Question: I have a complicated, multi-part question. My apologies if I do not make myself clear. I am also a fairly novice R user, so forgive me if this seems rudimentary.
I want to calculate a index of colocation for whale dive data and prey distribution data. This entails:
1. Calculating a frequency distribution of whale depth of dive data BY DIVE into depth bins from prey (fish and zoop) data.
2. For each dive, calculate the center of gravity (CG) and inertia (I).
3. For each dive, calculate a global index of colocation (GIC) vs. each prey type.
I want to be able to write a function (or series of functions) such that I do not have to separate my data by dive and rerun the functions for each dive manually.
Example whale data, where number if the dive number (sometimes 40+ dives), dive is equal to the depth and classification is related to the type of dive it is.
<URL>
Depth bins come from a separate data set containing prey information:

I have the following codes that work for the dive data as a whole, but need to write a loop or include an apply function such that I can run this for the data for each dive which is contained in a single file. So, for a whale with 40 dives, I need 40 whale frequencies, 40 whale CGs, 40 whale Is, etc. The prey distributionss are the SAME for each dive! Ultimately, I'd like a table which contains a list of the delta GIC values.
'''
#bin whale dive depths
dive.cut=cut(whale,c(0 ,depths), right=FALSE)
dive.freq=table(dive.cut)
# compute CG
fish.CG=sum(depths*fish)/sum(fish)
whale.CG=sum(depths*whale.freq)/sum(whale.freq)
zoop.CG=sum(depths*zoop)/sum(zoop)
# compute Inertia
fish.I=sum((depths-fish.CG)^2*fish)/sum(fish)
whale.I=sum((depths-whale.CG)^2*whale.freq)/sum(whale.freq)
zoop.I=sum((depths-zoop.CG)^2*zoop)/sum(zoop)
#compute GIC as per
# compute delta CG
deltaCG.fish_whale=fish.CG-whale.CG
GIC.fish_whale= 1-((deltaCG.fish_whale)^2/((deltaCG.fish_whale)^2+fish.I+whale.I))
deltaCG.zoop_whale=zoop.CG-whale.CG
GIC.zoop_whale= 1-((deltaCG.zoop_whale)^2/((deltaCG.zoop_whale)^2+zoop.I+whale.I))
'''
UPDATES
I have pasted example data for both prey and whale dives.
Prey data
'''
depths fish zoop
1 5 0.00000 0.000000
2 10 0.00000 0.000000
3 15 0.00000 0.000000
4 20 21.24194 0.000000
5 25 149.51694 14.937945
6 30 170.43214 0.000000
7 35 296.93453 0.737109
8 40 16.61643 4.295556
9 45 92.68130 26.384844
10 50 50.68548 55.902301
11 55 37.47343 218.673781
12 60 32.74443 204.452678
13 65 20.62983 113.112452
14 70 13.75121 83.014457
15 75 16.15562 55.051358
16 80 22.65562 96.746271
17 85 42.99768 302.229135
18 90 16315.65099 783.868978
19 95 43006.20482 <PHONE>
20 100 23476.24740 <PHONE>
21 105 30513.66346 <PHONE>
22 110 17411.64500 <PHONE>
23 115 12127.70195 <PHONE>
24 120 4526.63393 <PHONE>
25 125 3328.89644 <PHONE>
26 130 1864.21486 <PHONE>
27 135 2202.07464 <PHONE>
28 140 2719.29417 <PHONE>
29 145 1710.75599 <PHONE>
30 150 2033.69552 <PHONE>
31 155 2796.81788 <PHONE>
32 160 967.09406 <PHONE>
33 165 437.30896 447.940140
34 170 193.15526 63.731336
35 175 143.88043 38.004799
36 180 406.31373 22.565211
37 185 786.30087 31.889927
38 190 1643.52542 36.580063
39 195 1665.69794 14.084152
40 200 1281.15790 0.000000
41 205 753.75309 35.343794
42 210 252.48867 0.000000
'''
Whale data:
'''
Number Dive Class
1 1 95.1 F
2 1 95.9 F
3 1 95.1 F
4 1 95.9 F
5 1 96.8 F
6 1 97.2 F
7 1 96.8 F
8 2 95.5 N
9 2 94.2 N
10 3 94.7 F
11 3 94.2 F
12 3 94.2 F
13 3 95.9 F
14 3 95.9 F
15 4 93.8 F
16 4 97.7 F
17 4 99.4 F
18 4 94.7 F
19 4 92.5 F
20 4 98.1 F
21 5 97.2 N
22 5 98.5 N
23 5 95.5 N
24 5 97.2 N
25 5 98.5 N
26 5 96.4 N
27 5 94.7 N
28 5 95.5 N
'''
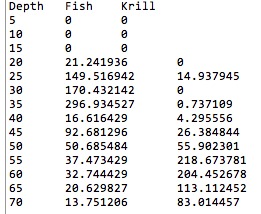
Answer: Give this code a try. I tested it out on the data you posted. I used the depths from the prey data frame. Not sure if that's what you wanted to do. And, this time I guessed that you used the whale$Dive for your dive.freq. If not, you'll have to change that. ()
'''
prey <- structure(list(depths = c(5L, 10L, 15L, 20L, 25L, 30L, 35L, 40L,
45L, 50L, 55L, 60L, 65L, 70L, 75L, 80L, 85L, 90L, 95L, 100L,
105L, 110L, 115L, 120L, 125L, 130L, 135L, 140L, 145L, 150L, 155L,
160L, 165L, 170L, 175L, 180L, 185L, 190L, 195L, 200L, 205L, 210L
), fish = c(0, 0, 0, 21.24194, 149.51694, 170.43214, 296.93453,
16.61643, 92.6813, 50.68548, 37.47343, 32.74443, 20.62983, 13.75121,
16.15562, 22.65562, 42.99768, 16315.65099, 43006.20482, 23476.2474,
30513.66346, 17411.645, 12127.70195, 4526.63393, 3328.89644,
1864.21486, 2202.07464, 2719.29417, 1710.75599, 2033.69552, 2796.81788,
967.09406, 437.30896, 193.15526, 143.88043, 406.31373, 786.30087,
1643.52542, 1665.69794, <PHONE>, 753.75309, 252.48867), zoop = c(0,
0, 0, 0, 14.937945, 0, 0.737109, 4.295556, 26.384844, 55.902301,
218.673781, 204.452678, 113.112452, 83.014457, 55.051358, 96.746271,
302.229135, 783.868978, <PHONE>, <PHONE>, <PHONE>,
<PHONE>, <PHONE>, <PHONE>, <PHONE>, <PHONE>,
<PHONE>, <PHONE>, 5102.68994, <PHONE>, <PHONE>,
<PHONE>, 447.94014, 63.731336, 38.004799, 22.565211, 31.889927,
36.580063, 14.084152, 0, 35.343794, 0)), .Names = c("depths",
"fish", "zoop"), class = "data.frame", row.names = c("1", "2",
"3", "4", "5", "6", "7", "8", "9", "10", "11", "12", "13", "14",
"15", "16", "17", "18", "19", "20", "21", "22", "23", "24", "25",
"26", "27", "28", "29", "30", "31", "32", "33", "34", "35", "36",
"37", "38", "39", "40", "41", "42"))
whale <- structure(list(Number = c(1L, 1L, 1L, 1L, 1L, 1L, 1L, 2L, 2L,
3L, 3L, 3L, 3L, 3L, 4L, 4L, 4L, 4L, 4L, 4L, 5L, 5L, 5L, 5L, 5L,
5L, 5L, 5L), Dive = c(95.1, 95.9, 95.1, 95.9, 96.8, 97.2, 96.8,
95.5, 94.2, 94.7, 94.2, 94.2, 95.9, 95.9, 93.8, 97.7, 99.4, 94.7,
92.5, 98.1, 97.2, 98.5, 95.5, 97.2, 98.5, 96.4, 94.7, 95.5),
Class = c("F", "F", "F", "F", "F", "F", "F", "N", "N", "F",
"F", "F", "F", "F", "F", "F", "F", "F", "F", "F", "N", "N",
"N", "N", "N", "N", "N", "N")), .Names = c("Number", "Dive",
"Class"), class = "data.frame", row.names = c("1", "2", "3",
"4", "5", "6", "7", "8", "9", "10", "11", "12", "13", "14", "15",
"16", "17", "18", "19", "20", "21", "22", "23", "24", "25", "26",
"27", "28"))
# split the data frame into a list with a different element for each dive
dives <- split(whale, whale$Dive)
# define a single function that does all of your computations
compute <- function(whale, depths, fish, zoop) {
# you don't say what part of the whale data you are counting ... I'll assume it's the dive
dive.freq <- table(cut(whale$Dive, c(0, depths)))
#compute Center of Gravity
fish.CG <- sum(depths*fish)/sum(fish) #calculate CG for fish distribution ONCE for each whale
zoop.CG <- sum(depths*zoop)/sum(zoop) #calculate CG for zoop distribution ONCE for each whale
whale.CG <- sum(depths*dive.freq/sum(dive.freq)) #calculate for EACH dive
#compute Inertia
fish.I <- sum((depths-fish.CG)^2*fish)/sum(fish)
zoop.I <- sum((depths-zoop.CG)^2*zoop)/sum(zoop)
whale.I <- sum((depths-whale.CG)^2*dive.freq)/sum(dive.freq) #needs to be calculated for EACH dive
# compute delta CG
deltaCG.fish_whale <- fish.CG-whale.CG
GIC.fish_whale <- 1-((deltaCG.fish_whale)^2/((deltaCG.fish_whale)^2+fish.I+whale.I))
deltaCG.zoop_whale <- zoop.CG-whale.CG
GIC.zoop_whale <- 1-((deltaCG.zoop_whale)^2/((deltaCG.zoop_whale)^2+zoop.I+whale.I))
# then list off all the variables you want to keep as output from the function here
c(fish.CG=fish.CG, whale.CG=whale.CG, zoop.CG=zoop.CG, fish.I=fish.I, whale.I=whale.I, zoop.I=zoop.I,
GIC.fish_whale=GIC.fish_whale, GIC.zoop_whale=GIC.zoop_whale)
}
# apply the compute function to each element of the dives list
t(sapply(dives, function(dat) compute(whale=dat, depths=prey$depths, fish=prey$fish, zoop=prey$zoop)))
'''